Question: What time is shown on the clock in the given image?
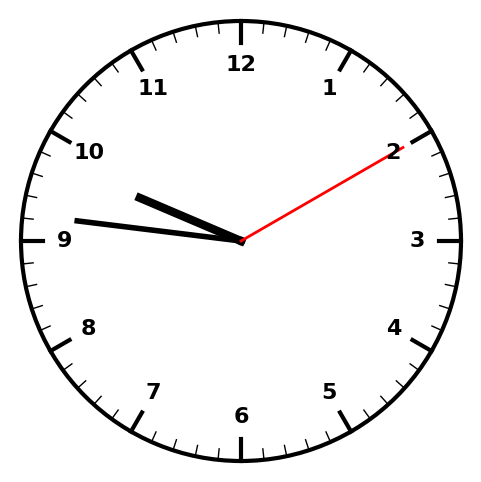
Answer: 09:46:10